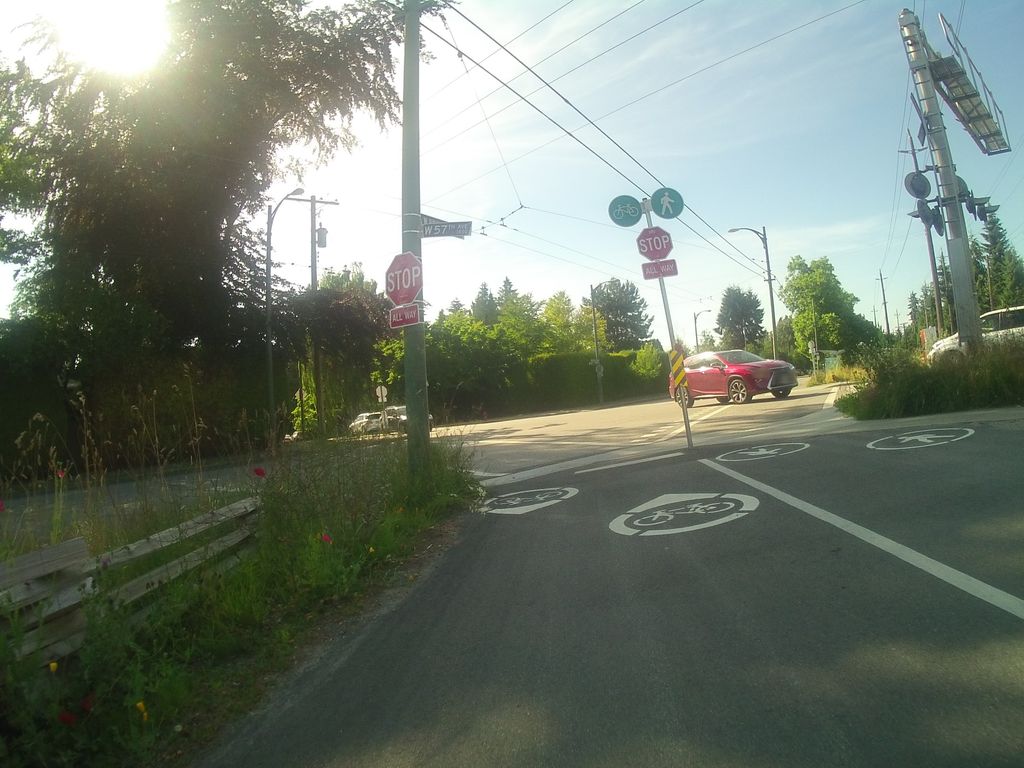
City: vancouver